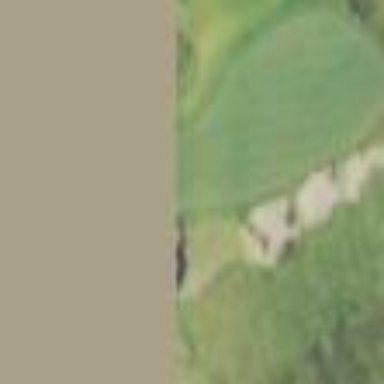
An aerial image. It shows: Golf green.